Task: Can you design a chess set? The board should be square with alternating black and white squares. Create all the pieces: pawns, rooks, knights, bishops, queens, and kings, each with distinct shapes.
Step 151:
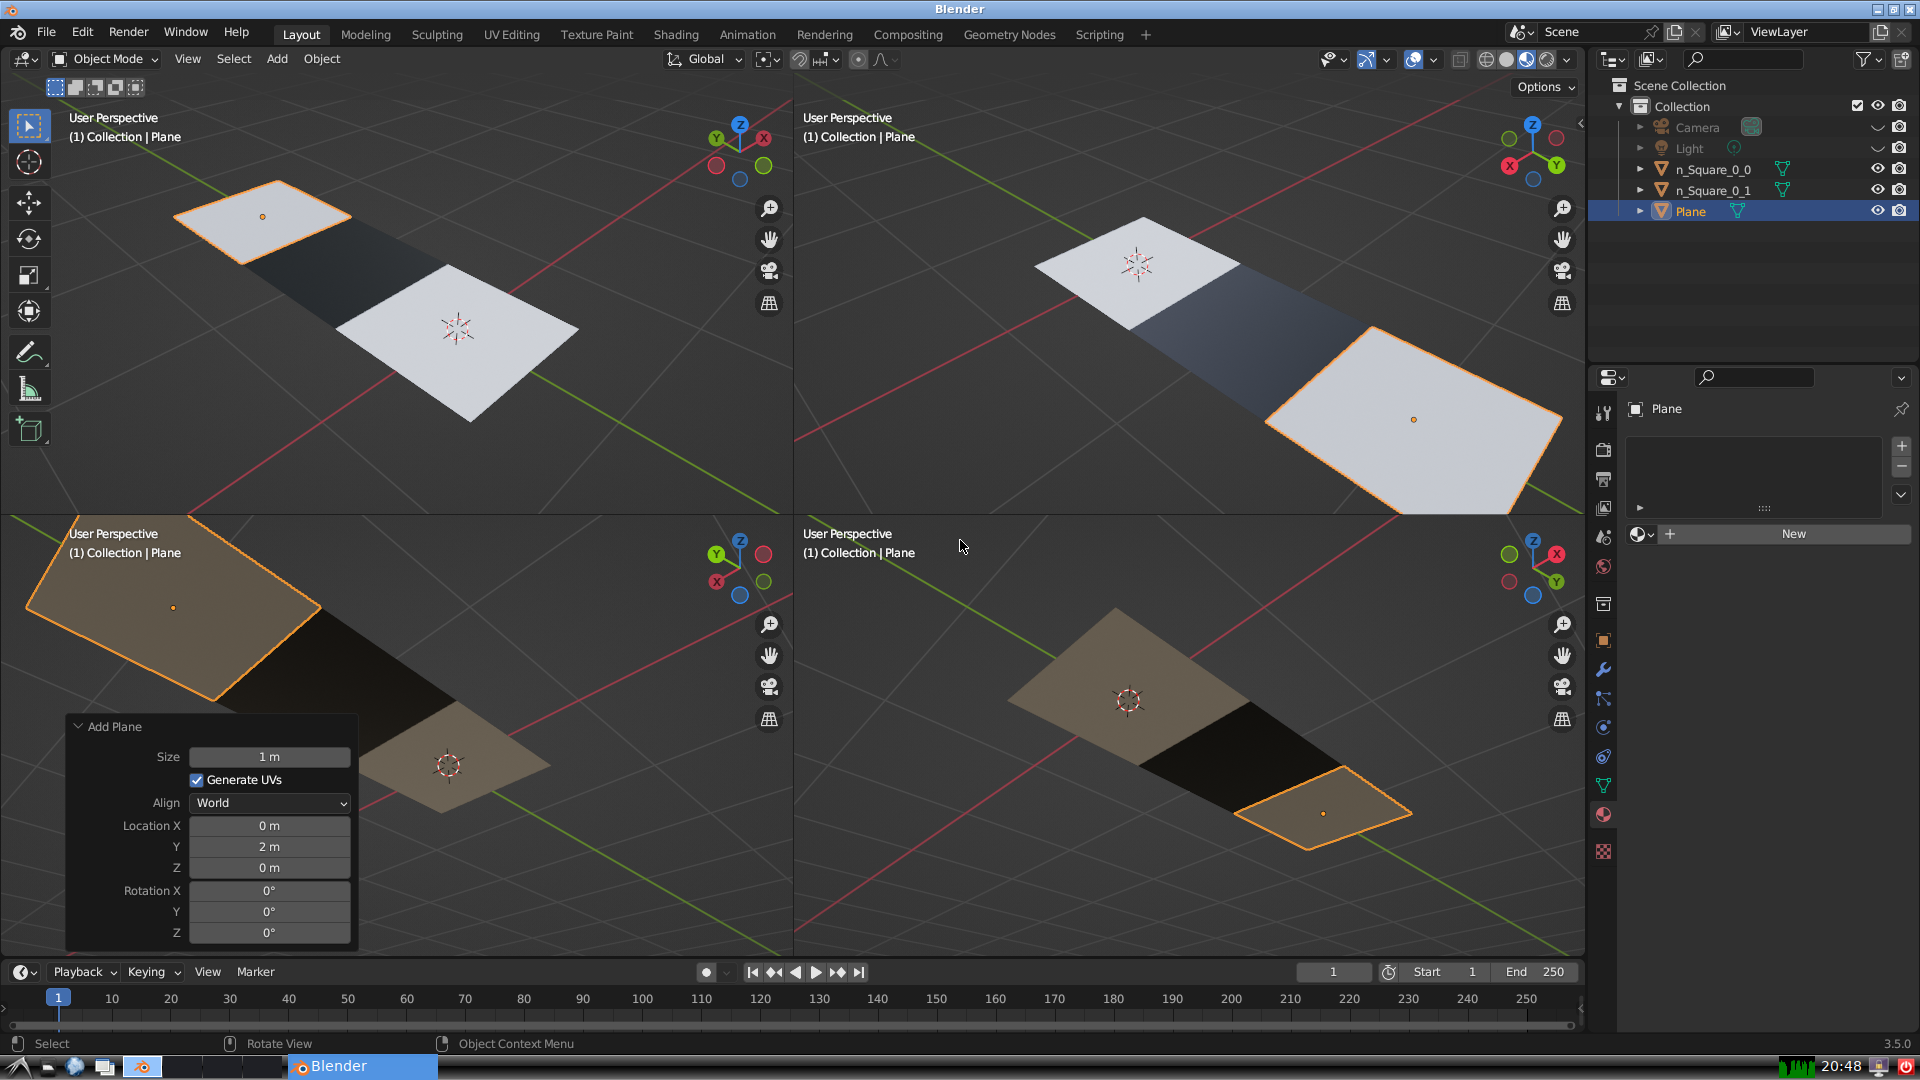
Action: {"key_press": ['Ctrl, Home']}